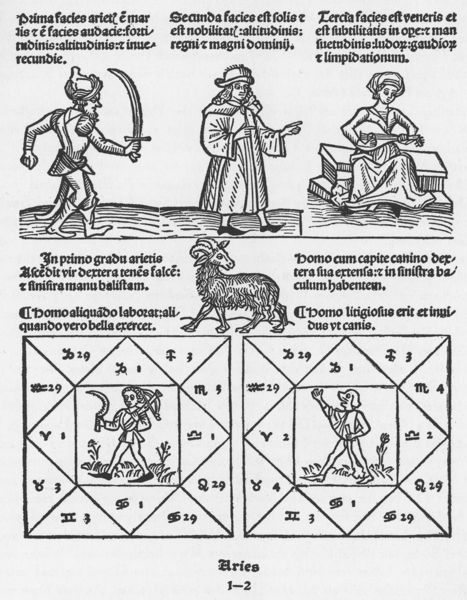
Titel: Aries-Dekane (aus dem Astrolabium Magnum)
Künstler: Pietro d’Abano
Schlagwörter: mann, dreieck, menschen, frau, männer, schwarz, herr, mantel, musik, schrift, zahlen, bauer, buch, druck, sichel, seite, schwert, säbel, text, soldat, quadrate, armbrust, laute, lautenspieler, hörner, ziegenbock, ziege, musikant, latein, widder, säher